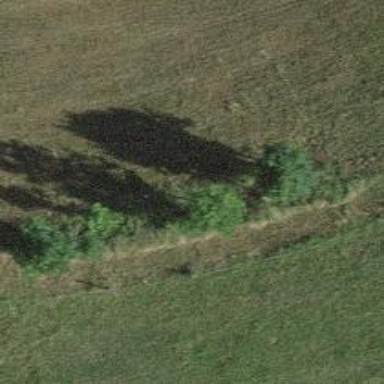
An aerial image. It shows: Single tag "natural: tree."